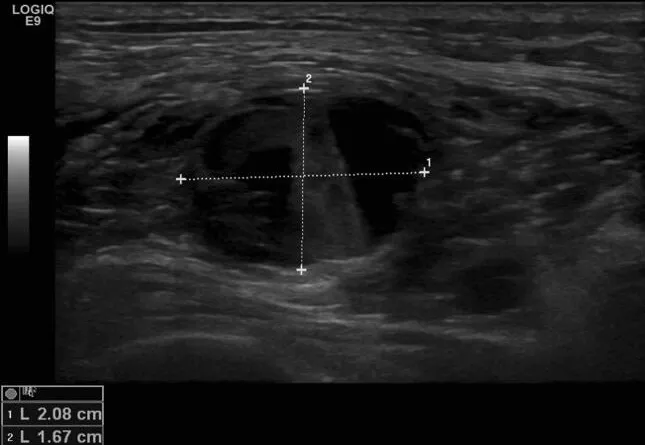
2 x 2 x 28 cm), and b) in the medial vastus muscle (ca. 1.5 x 1 x 1.5 cm) (Patient 1).
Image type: radiology (ultrasound)